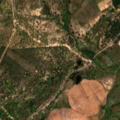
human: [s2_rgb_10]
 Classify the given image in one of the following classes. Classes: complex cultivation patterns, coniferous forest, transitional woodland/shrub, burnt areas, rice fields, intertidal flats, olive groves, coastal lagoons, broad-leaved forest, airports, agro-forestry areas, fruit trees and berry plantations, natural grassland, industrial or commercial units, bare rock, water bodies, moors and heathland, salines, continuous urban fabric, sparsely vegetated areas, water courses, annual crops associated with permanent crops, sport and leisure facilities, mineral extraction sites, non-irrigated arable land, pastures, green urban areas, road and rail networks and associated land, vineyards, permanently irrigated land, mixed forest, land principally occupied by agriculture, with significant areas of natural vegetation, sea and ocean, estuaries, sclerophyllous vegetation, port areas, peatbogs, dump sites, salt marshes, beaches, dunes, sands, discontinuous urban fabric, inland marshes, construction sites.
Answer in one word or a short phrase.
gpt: permanently irrigated land, broad-leaved forest, coniferous forest